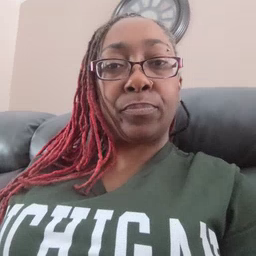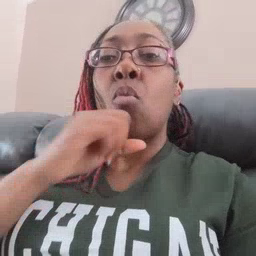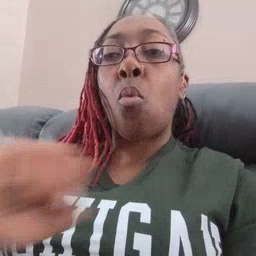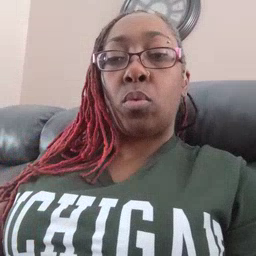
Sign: old